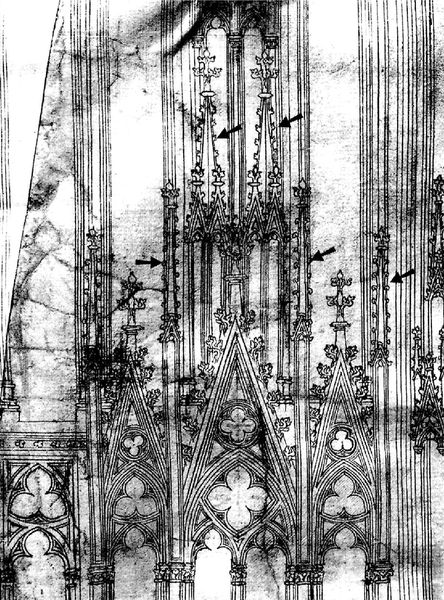
Titel: Mittelalterlicher Fassadenplan (Plan F) des Kölner Doms
Institution: Köln, Dombauarchiv
Schlagwörter: weiß, blume, fenster, grau, pfeiler, schwarz, skizze, säulen, zeichnung, hochformat, ornament, wand, architektur, spitze, kirche, gotik, bogen, fassade, studie, giebel, spitz, detail, zinnen, bögen, türmchen, türme, dom, denkmal, schwarzweiß, bleistift, entwurf, altar, kathedrale, kapitell, gotisch, rosette, spitzbogen, spitzbögen, plan, zier, gothik, pfeil, querschnitt, pass, pfeile, rosetten, lisenen, maßwerk, aufriss, bauzeichnung, fialen, vierpass, strebepfeiler, krabben, rossette, kreuzblume, dreipass, wimperg, fiale, kreuzblumen, silberstift, kölner dom, vierblatt, gotil, kaptielle, dreiblatt, viertelpass